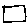
Label: square